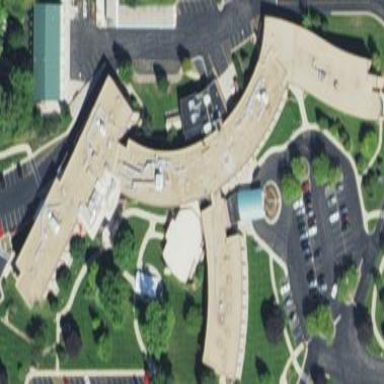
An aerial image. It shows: Nursing home.